Field crop: maize
Growth stage: 2
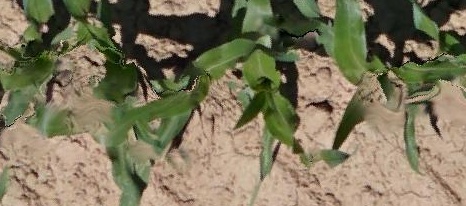
Species: maize